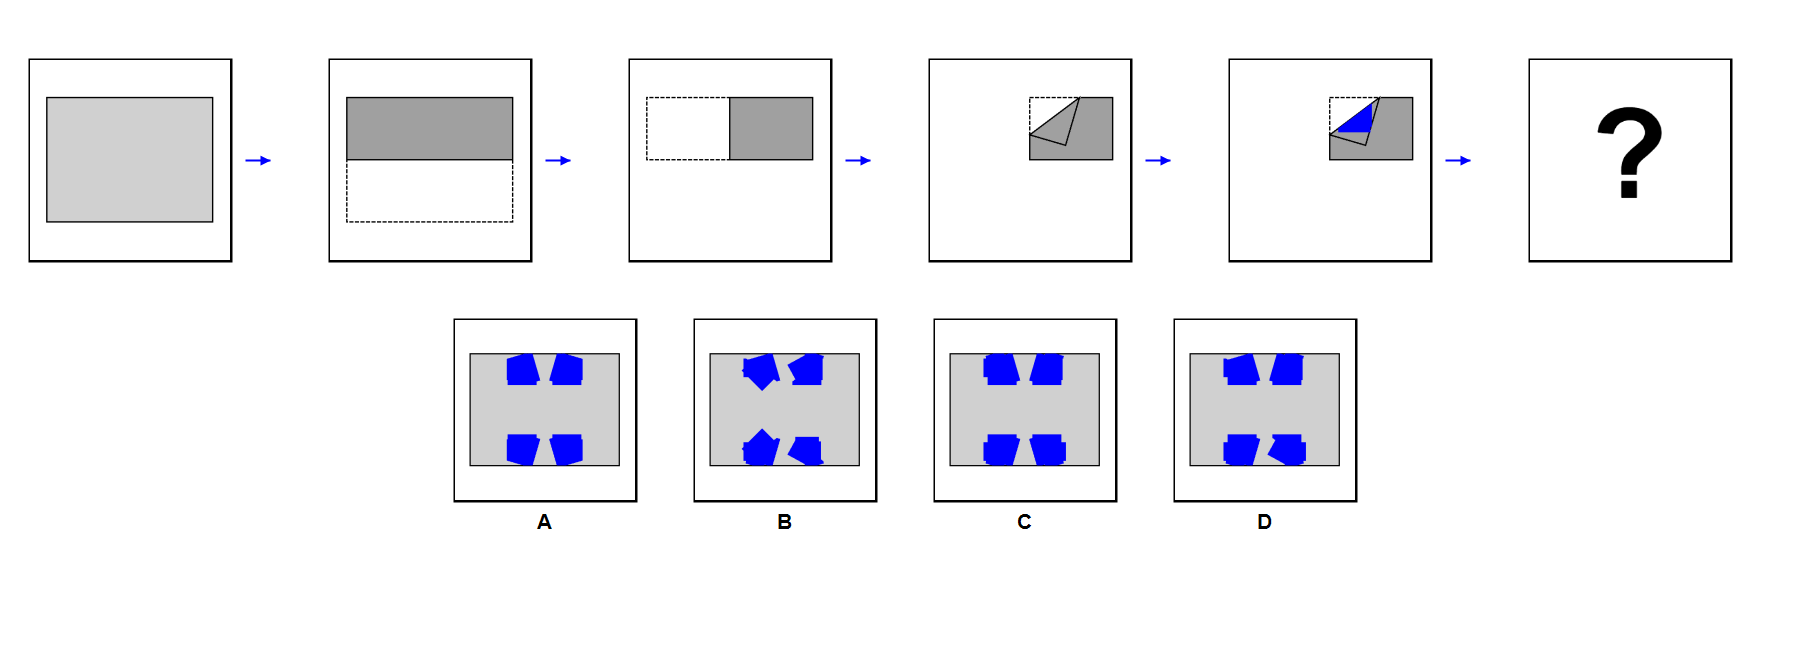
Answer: A